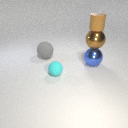
large brown metal sphere above large blue metal sphere